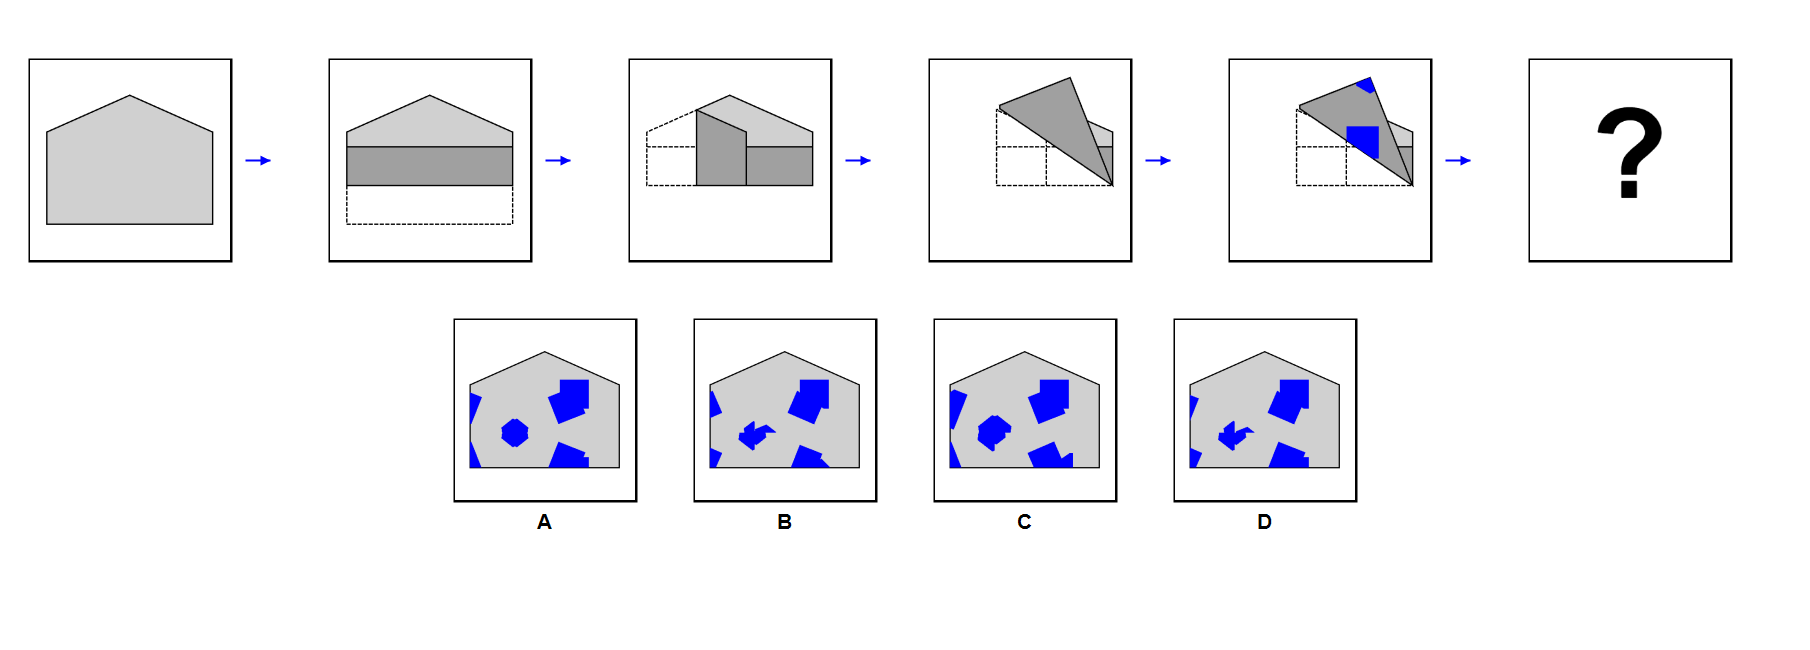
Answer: A